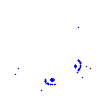
Particle: pion